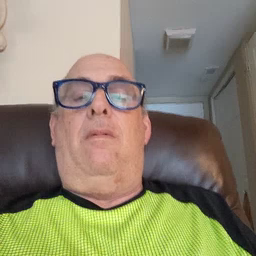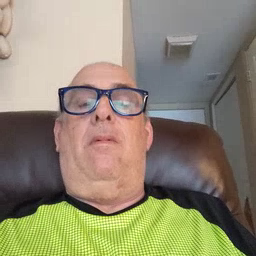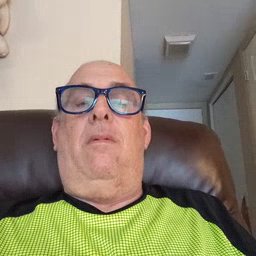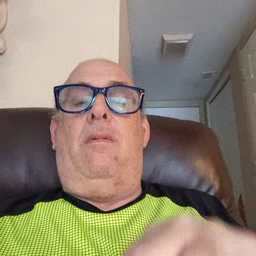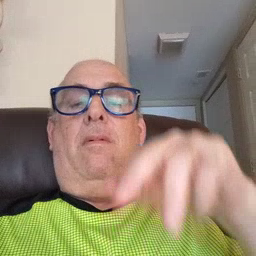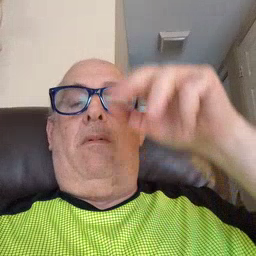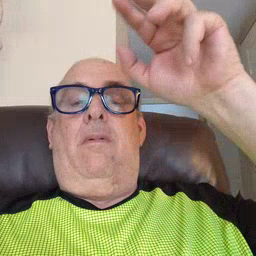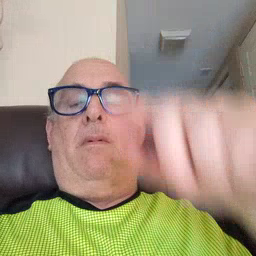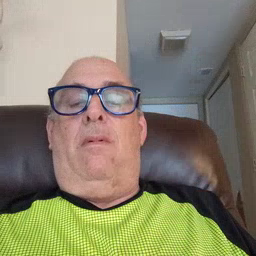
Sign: stairs